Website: bh-photo
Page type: address-validator
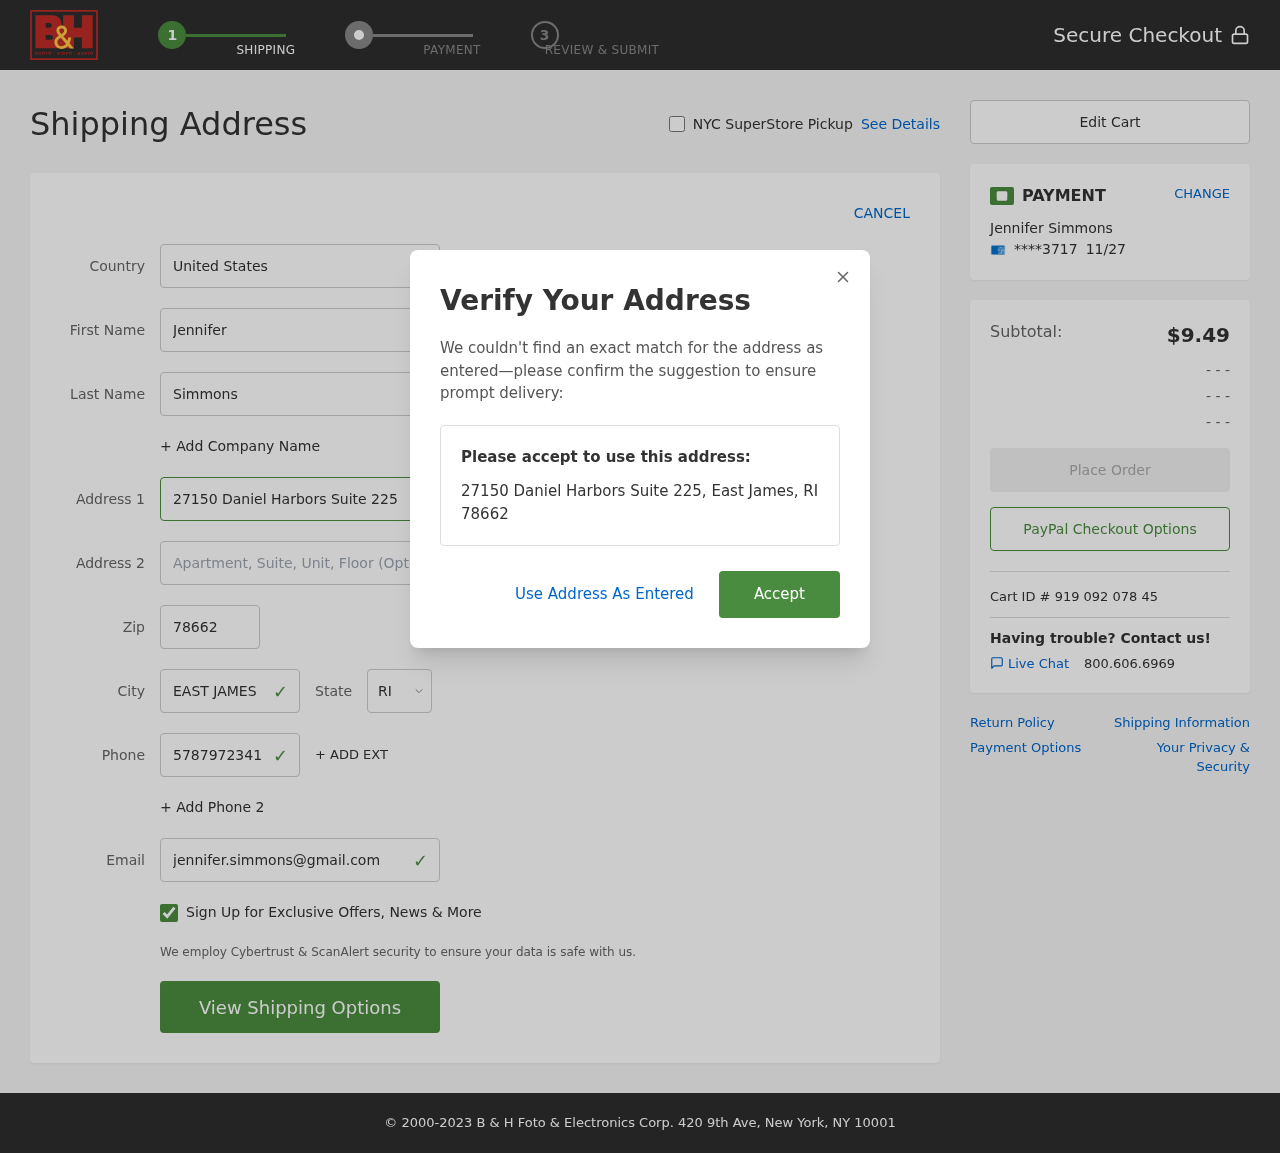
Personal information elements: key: PII_CARD_EXPIRY
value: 11/27
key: PII_CARD_LAST4
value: ****3717
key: PII_CITY
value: East James
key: PII_COUNTRY
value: United States
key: PII_EMAIL
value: jennifer.simmons@gmail.com
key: PII_FIRSTNAME
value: Jennifer
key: PII_FULLNAME
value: Jennifer Simmons
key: PII_LASTNAME
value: Simmons
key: PII_PHONE
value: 5787972341
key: PII_POSTCODE
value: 78662
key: PII_STATE_ABBR
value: RI
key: PII_STREET
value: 27150 Daniel Harbors Suite 225
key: PII_CITY_STATE_ZIP
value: East James, RI 78662
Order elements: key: ORDER_SUBTOTAL
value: $9.49
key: ORDER_ID
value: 919 092 078 45